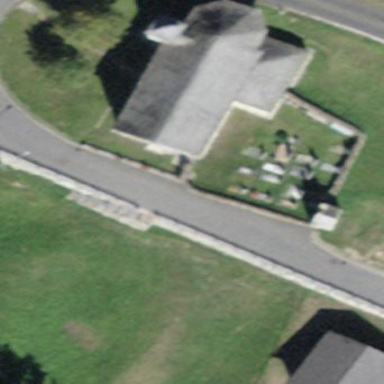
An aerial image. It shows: Cemetery.